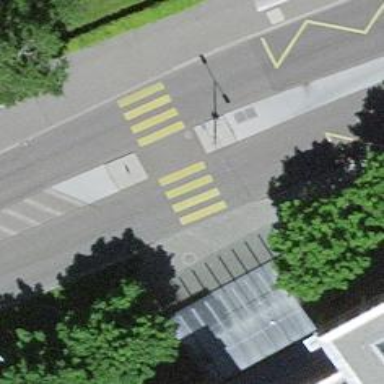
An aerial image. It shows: Uncontrolled crossing with central island on the road.